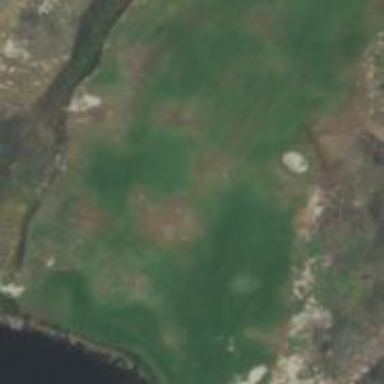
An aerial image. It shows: View of golf hole.